Question: I'm trying to create a simple plot, containing 4 sets of data, the 4 lists are plotted as below:
'''
for x,y in d1:
p1 = plt.plot(x,y, 'bo')
for x,y in d14:
p2 = plt.plot(x,y, 'rs')
for x,y in d56:
p3 = plt.plot(x,y, 'gx')
for x,y in d146:
p4 = plt.plot(x,y, 'kD')
plt.legend(['1', '14', '56', '146'], loc='upper left',numpoints = 1)
plt.show()
'''
Which gives me a plot like this:
As you can see the markers in the legend are wrong, I tried setting the legend with the legend handler:
'''
plt.legend([p1, p2, p3, p4], ["1", "14", "56", "146"], loc="upper left")
'''
This plots the graph, with no legend, telling me to use the proxy artist instead as my label objects are not supported. Any help would be appreciated.
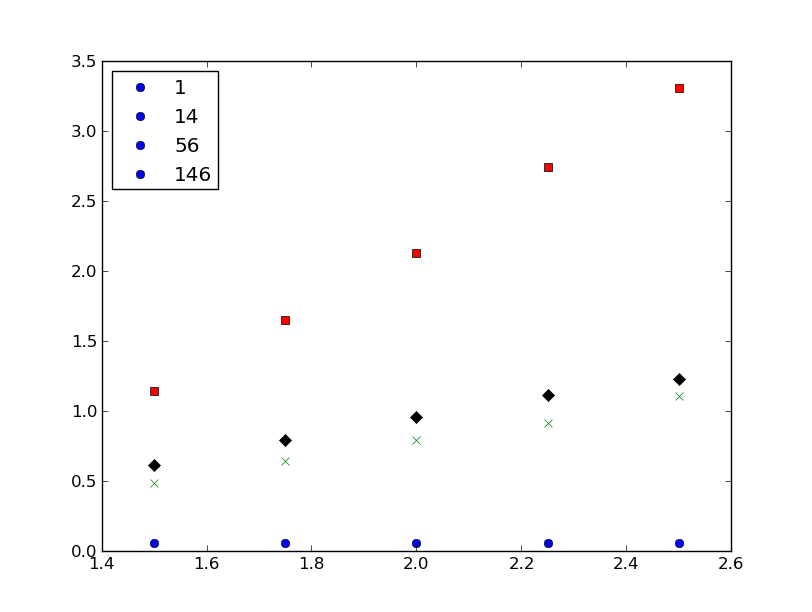
Answer: Your first try fails because you are calling the plot commands multiple times per loop, so the first four plots are blue makers. Your second try fails because 'plt.plot' returns a list of artists. You can make your seconded approach work by adding by
'''
p1, = plt.plot(x,y, 'kD')
'''
or
'''
p1 = plt.plot(x,y, 'kD')[0]
'''
instead of
'''
p1 = plt.plot(x,y, 'kD')
'''
Note the ','.